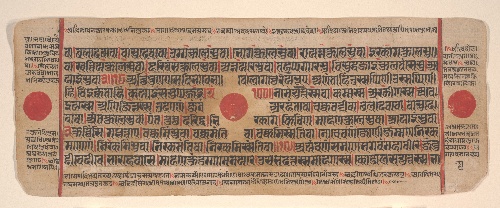
Artist: Bhadrabahu
Artist bio: Indian, died ca. 356 BCE
Date: 15th century
Object type: Folio
Classification: Paintings
Medium: Ink, opaque watercolor, and gold on paper
Culture: India (Gujarat)
Dimensions: (Average size .1–.71): 4 1/2 x 11 3/8 in. (11.4 x 28.9 cm)
Department: Asian Art
Credit line: Bequest of Cora Timken Burnett, 1956
Accession year: 1957
Repository: Metropolitan Museum of Art, New York, NY